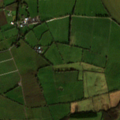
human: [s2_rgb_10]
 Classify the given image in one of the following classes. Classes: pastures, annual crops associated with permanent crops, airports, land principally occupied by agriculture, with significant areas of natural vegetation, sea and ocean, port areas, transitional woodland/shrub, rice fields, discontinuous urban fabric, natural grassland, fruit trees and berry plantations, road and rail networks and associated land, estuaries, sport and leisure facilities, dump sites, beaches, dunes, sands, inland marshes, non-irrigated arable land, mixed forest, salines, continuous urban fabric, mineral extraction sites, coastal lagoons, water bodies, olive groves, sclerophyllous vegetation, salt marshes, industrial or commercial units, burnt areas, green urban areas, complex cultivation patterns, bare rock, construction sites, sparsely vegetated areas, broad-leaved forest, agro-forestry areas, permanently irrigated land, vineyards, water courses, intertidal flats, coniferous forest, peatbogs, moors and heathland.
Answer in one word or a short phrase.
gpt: pastures, complex cultivation patterns